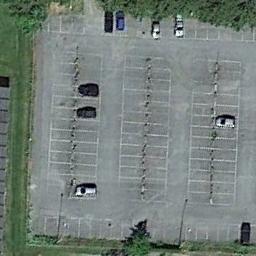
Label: parking_lot